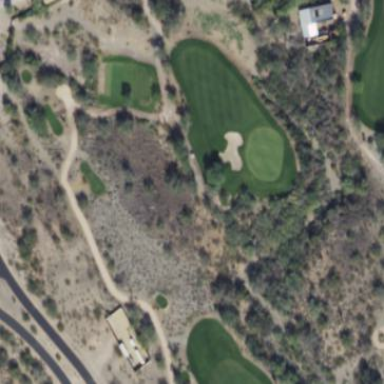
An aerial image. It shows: Rough area on grassy golf course.